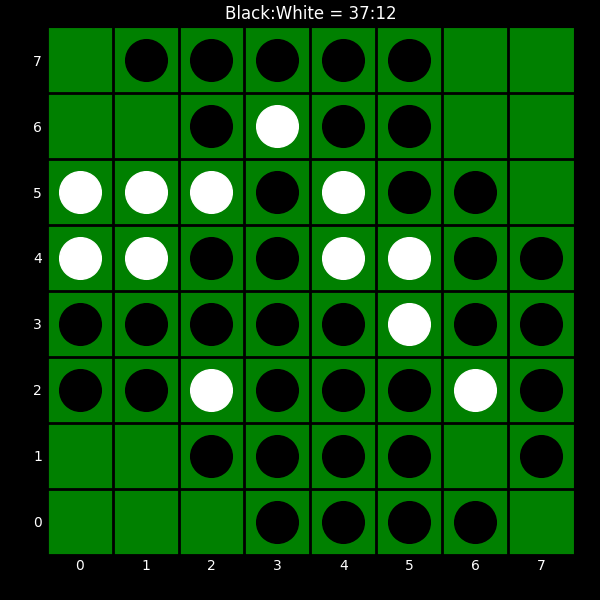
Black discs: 37
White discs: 12